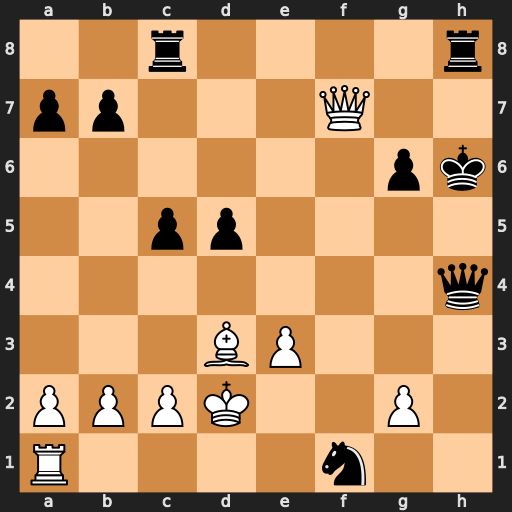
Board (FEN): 2r4r/pp3Q2/6pk/2pp4/7q/3BP3/PPPK2P1/R4n2
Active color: w
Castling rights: -
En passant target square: -
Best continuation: Rxf1 Rhg8 g4 Rcf8 g5+ Qxg5 Rh1+